Question: How do we make new servlet using the wizard ?

I am using eclipse kepler ide for java ee developers. Error asks to enter the project name but it doesn't allow to do so. What do I do ?
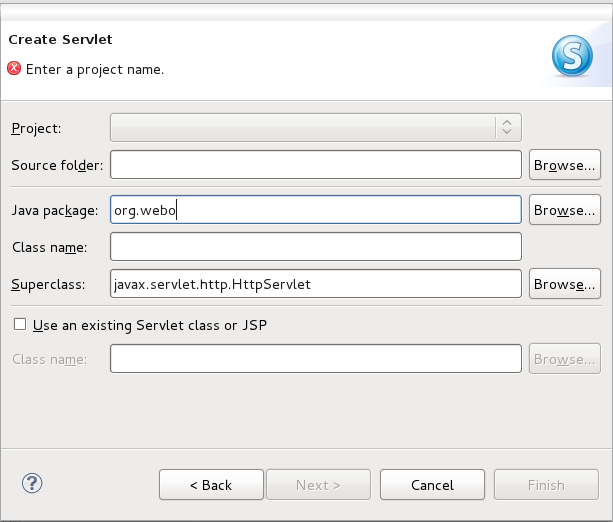
Answer: first of all you need to create a dynamic web project :

then you can add Servlet to the project.
if you already have a project that isn't a "Dynamic Web Project" (for example GWT) got to 'Project Properties > Project Facests' and check the 'Dynamic Web Module'.